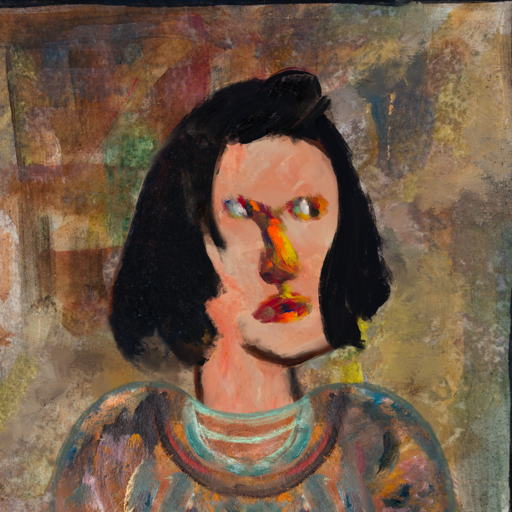
Background: Mosgoul, Head And Neck Side: Roy_Bahadur, Face Side: An_Impression, Bust: Boggyland, Hair Side: Mosgoul, Head Accessory: Blank, Second Necklace: Blank, Necklace: Blank, Baby: Blank